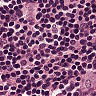
Metastatic tissue present: no